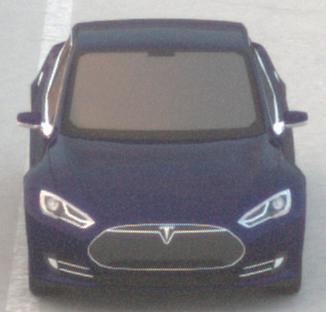
Make: Tesla
Model: Model S 60
Detailed model: Model S
Model produced from: 2013/10
Model produced until: 2014/10
Doors: 5
Color: blue
Road condition: dry road
Daytime: sunrise or sunset
Contrast: low contrast